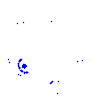
Particle: kaon